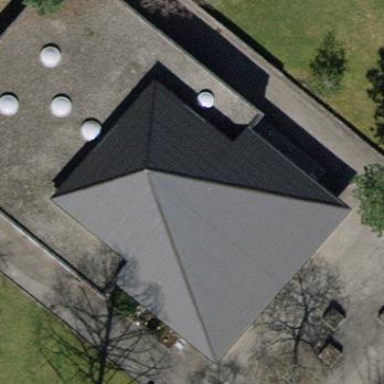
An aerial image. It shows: Chapel building.